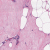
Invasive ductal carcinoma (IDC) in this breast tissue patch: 0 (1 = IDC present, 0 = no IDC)